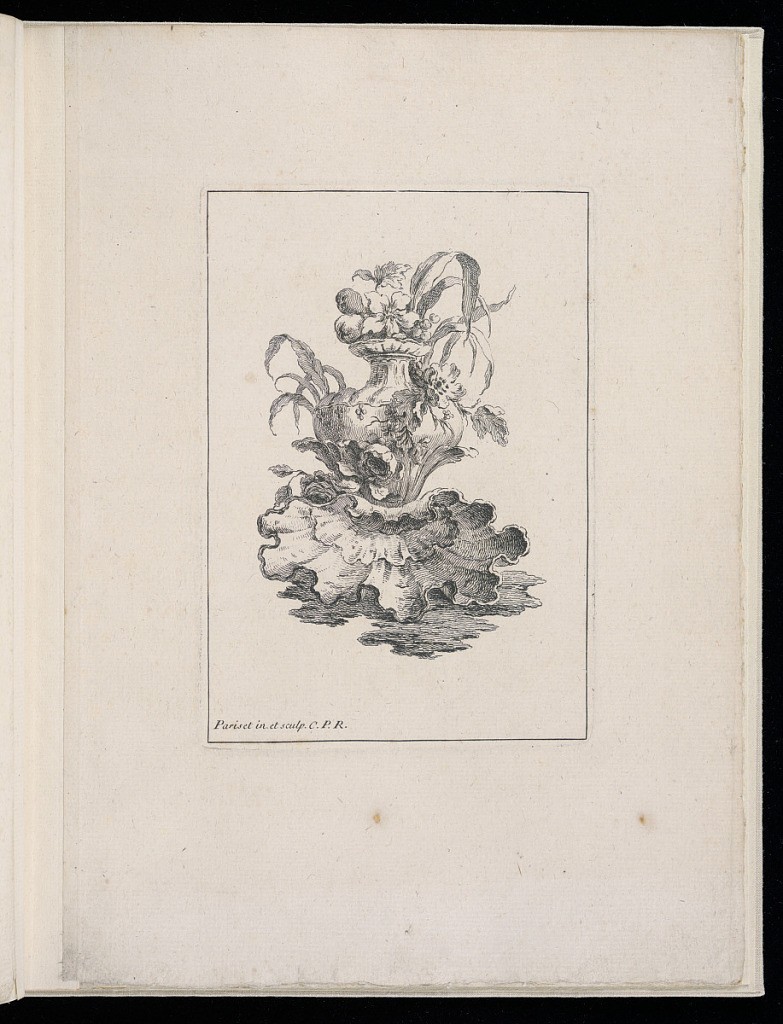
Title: Ornamental Vignette
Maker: Robert Menge Pariset, French, active 1732 – 1762
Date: mid- 18th century
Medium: Etching on laid paper
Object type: Print
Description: Second plate from a series of eight fantastical ornamental vignettes. In the center, a vase with flowers, fruits, and leaves and a shell. The ground is suggested with some shading below the large shell in the foreground. The plate is signed